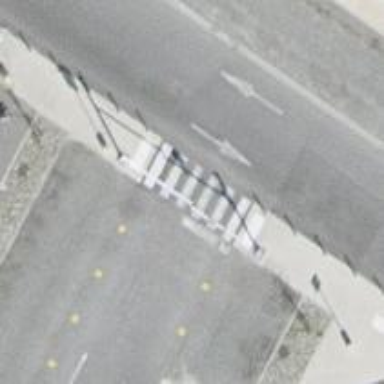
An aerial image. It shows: Uncontrolled zebra crossing on the road.